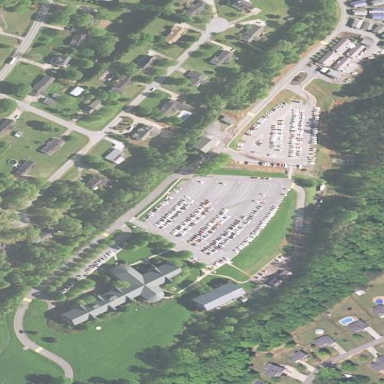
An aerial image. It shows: College.